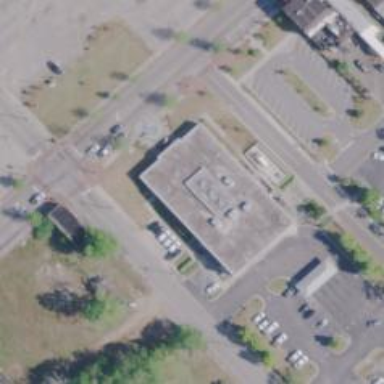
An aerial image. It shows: Government office building.